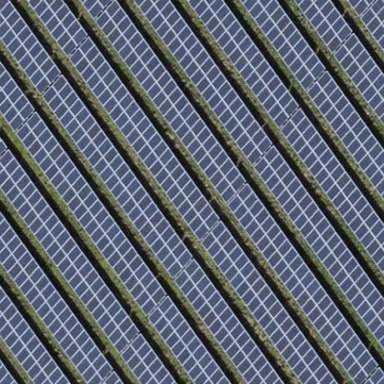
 consisting of solar photovoltaic panels."